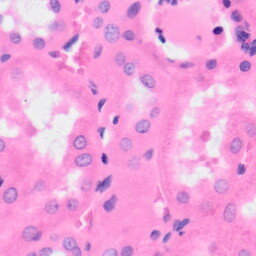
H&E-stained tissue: Kidney